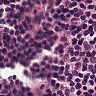
Metastatic tissue present: no